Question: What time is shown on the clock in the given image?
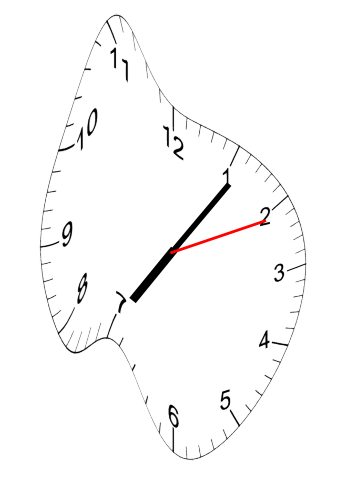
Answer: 07:06:11